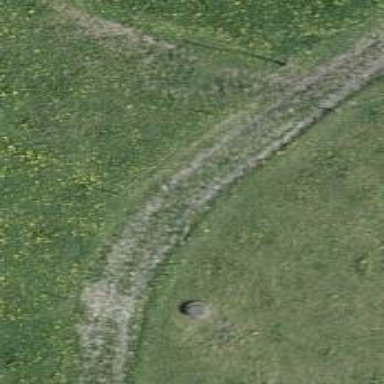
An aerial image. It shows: Track road with grass surface.